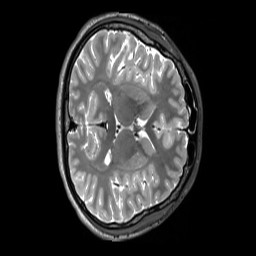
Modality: T2w
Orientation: axial
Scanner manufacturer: siemens
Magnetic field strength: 3 T
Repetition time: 3.2 s
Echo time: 0.406 s